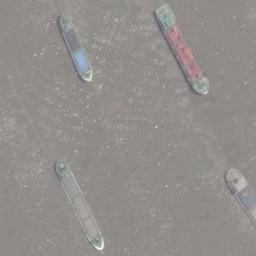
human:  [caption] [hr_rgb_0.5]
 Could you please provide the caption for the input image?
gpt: There are four ships in the yellow water .

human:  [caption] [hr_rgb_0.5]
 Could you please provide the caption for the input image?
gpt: Several ships of different sizes and shapes are at sea .

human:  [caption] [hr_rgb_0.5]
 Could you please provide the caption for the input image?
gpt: There are many bulk carriers on the grey-blue sea .

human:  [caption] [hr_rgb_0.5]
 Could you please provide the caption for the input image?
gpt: Several ships of different sizes and colors are sailing in the yellow water .

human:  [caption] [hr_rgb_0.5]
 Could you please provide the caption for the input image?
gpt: There are four ship on the river .